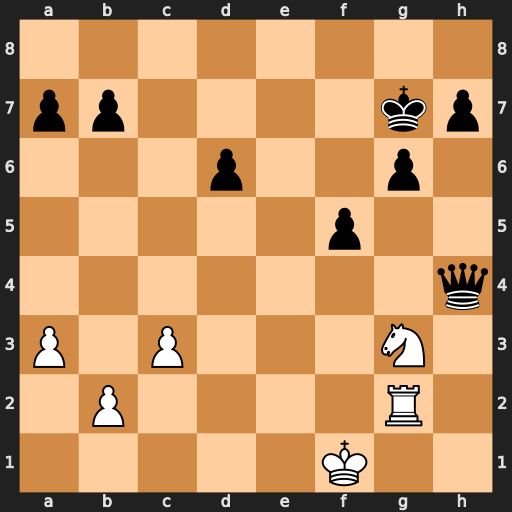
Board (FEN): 8/pp4kp/3p2p1/5p2/7q/P1P3N1/1P4R1/5K2
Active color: w
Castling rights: -
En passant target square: -
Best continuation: Nxf5+ Kf6 Nxh4